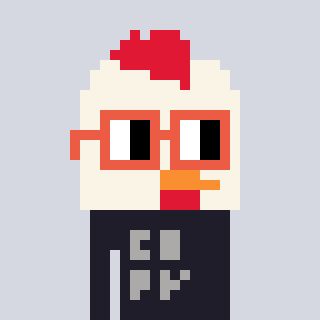
a pixel art character with square orange glasses, a chicken-shaped head and a grayscale-colored body on a cool background